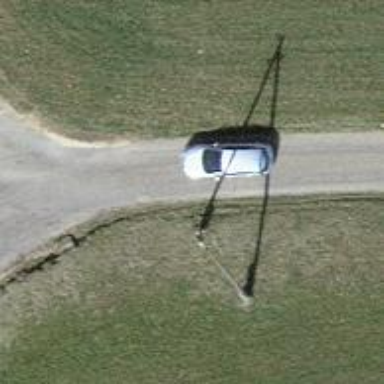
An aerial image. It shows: Power pole.